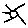
Label: sun